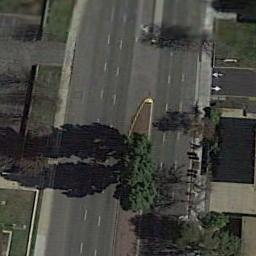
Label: freeway